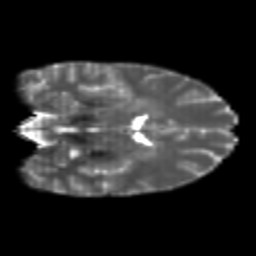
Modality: T2w
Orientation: coronal
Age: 22
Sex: female
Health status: healthy
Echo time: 0.074 s